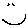
Label: smiley face